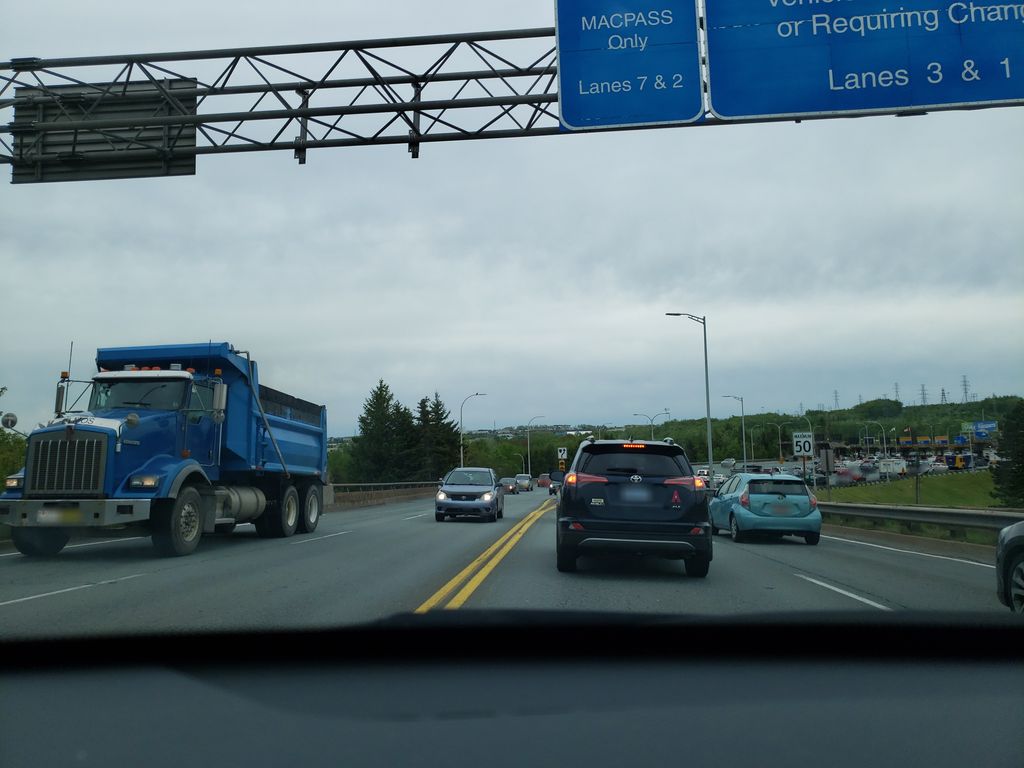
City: halifax